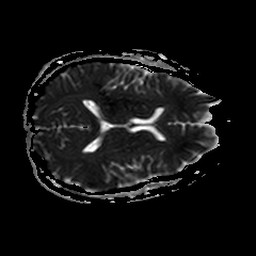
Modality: ADC
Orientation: axial
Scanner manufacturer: philips
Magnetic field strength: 3 T
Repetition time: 3.339 s
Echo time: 0.076 s